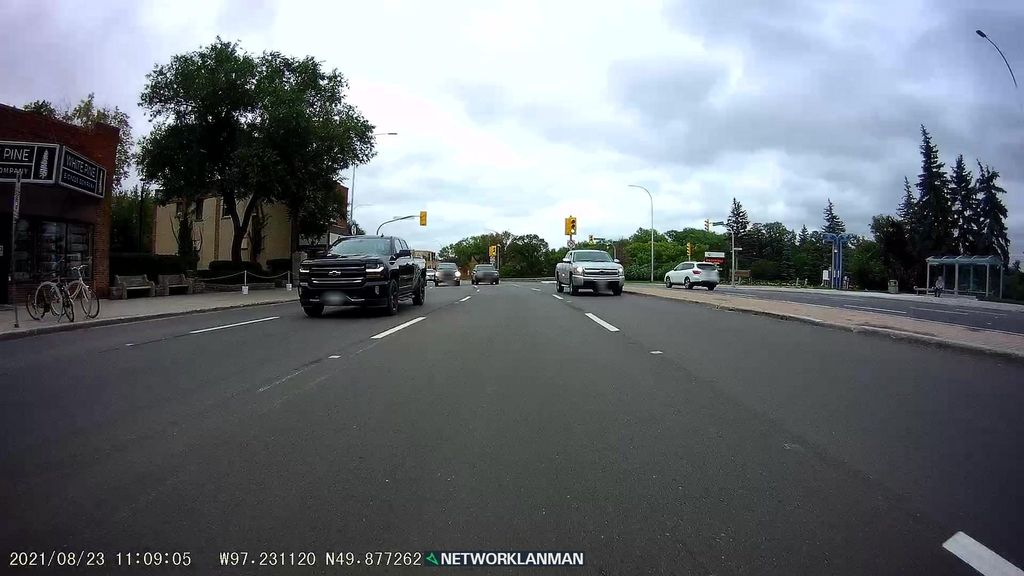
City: winnipeg